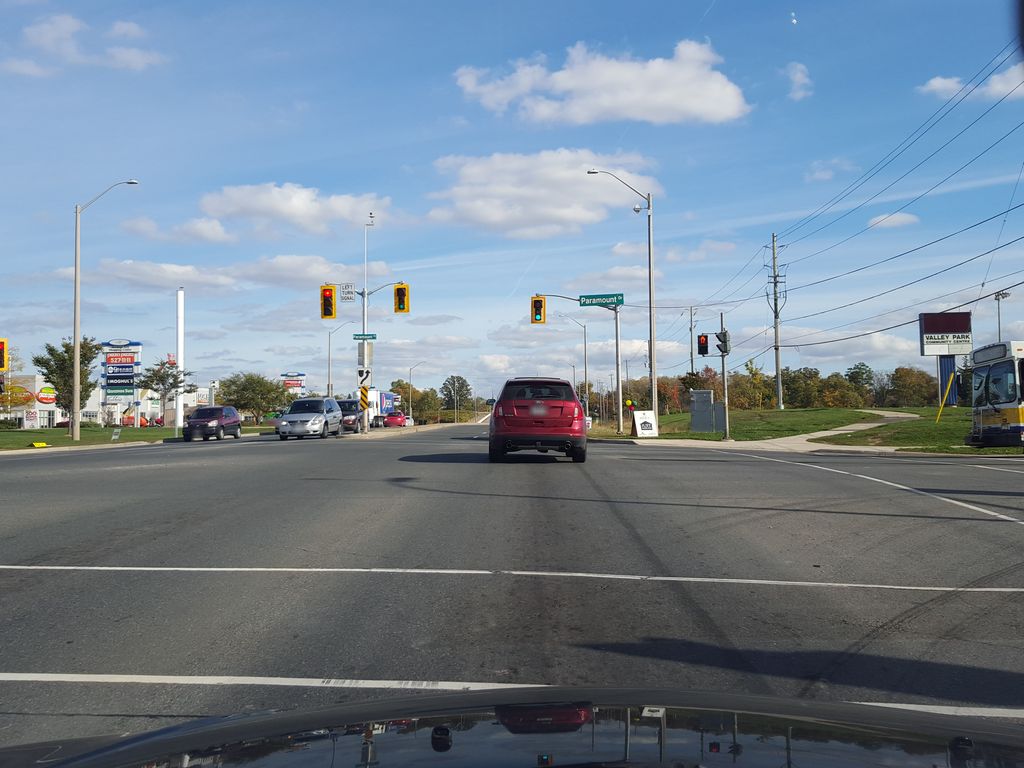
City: hamilton